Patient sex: M
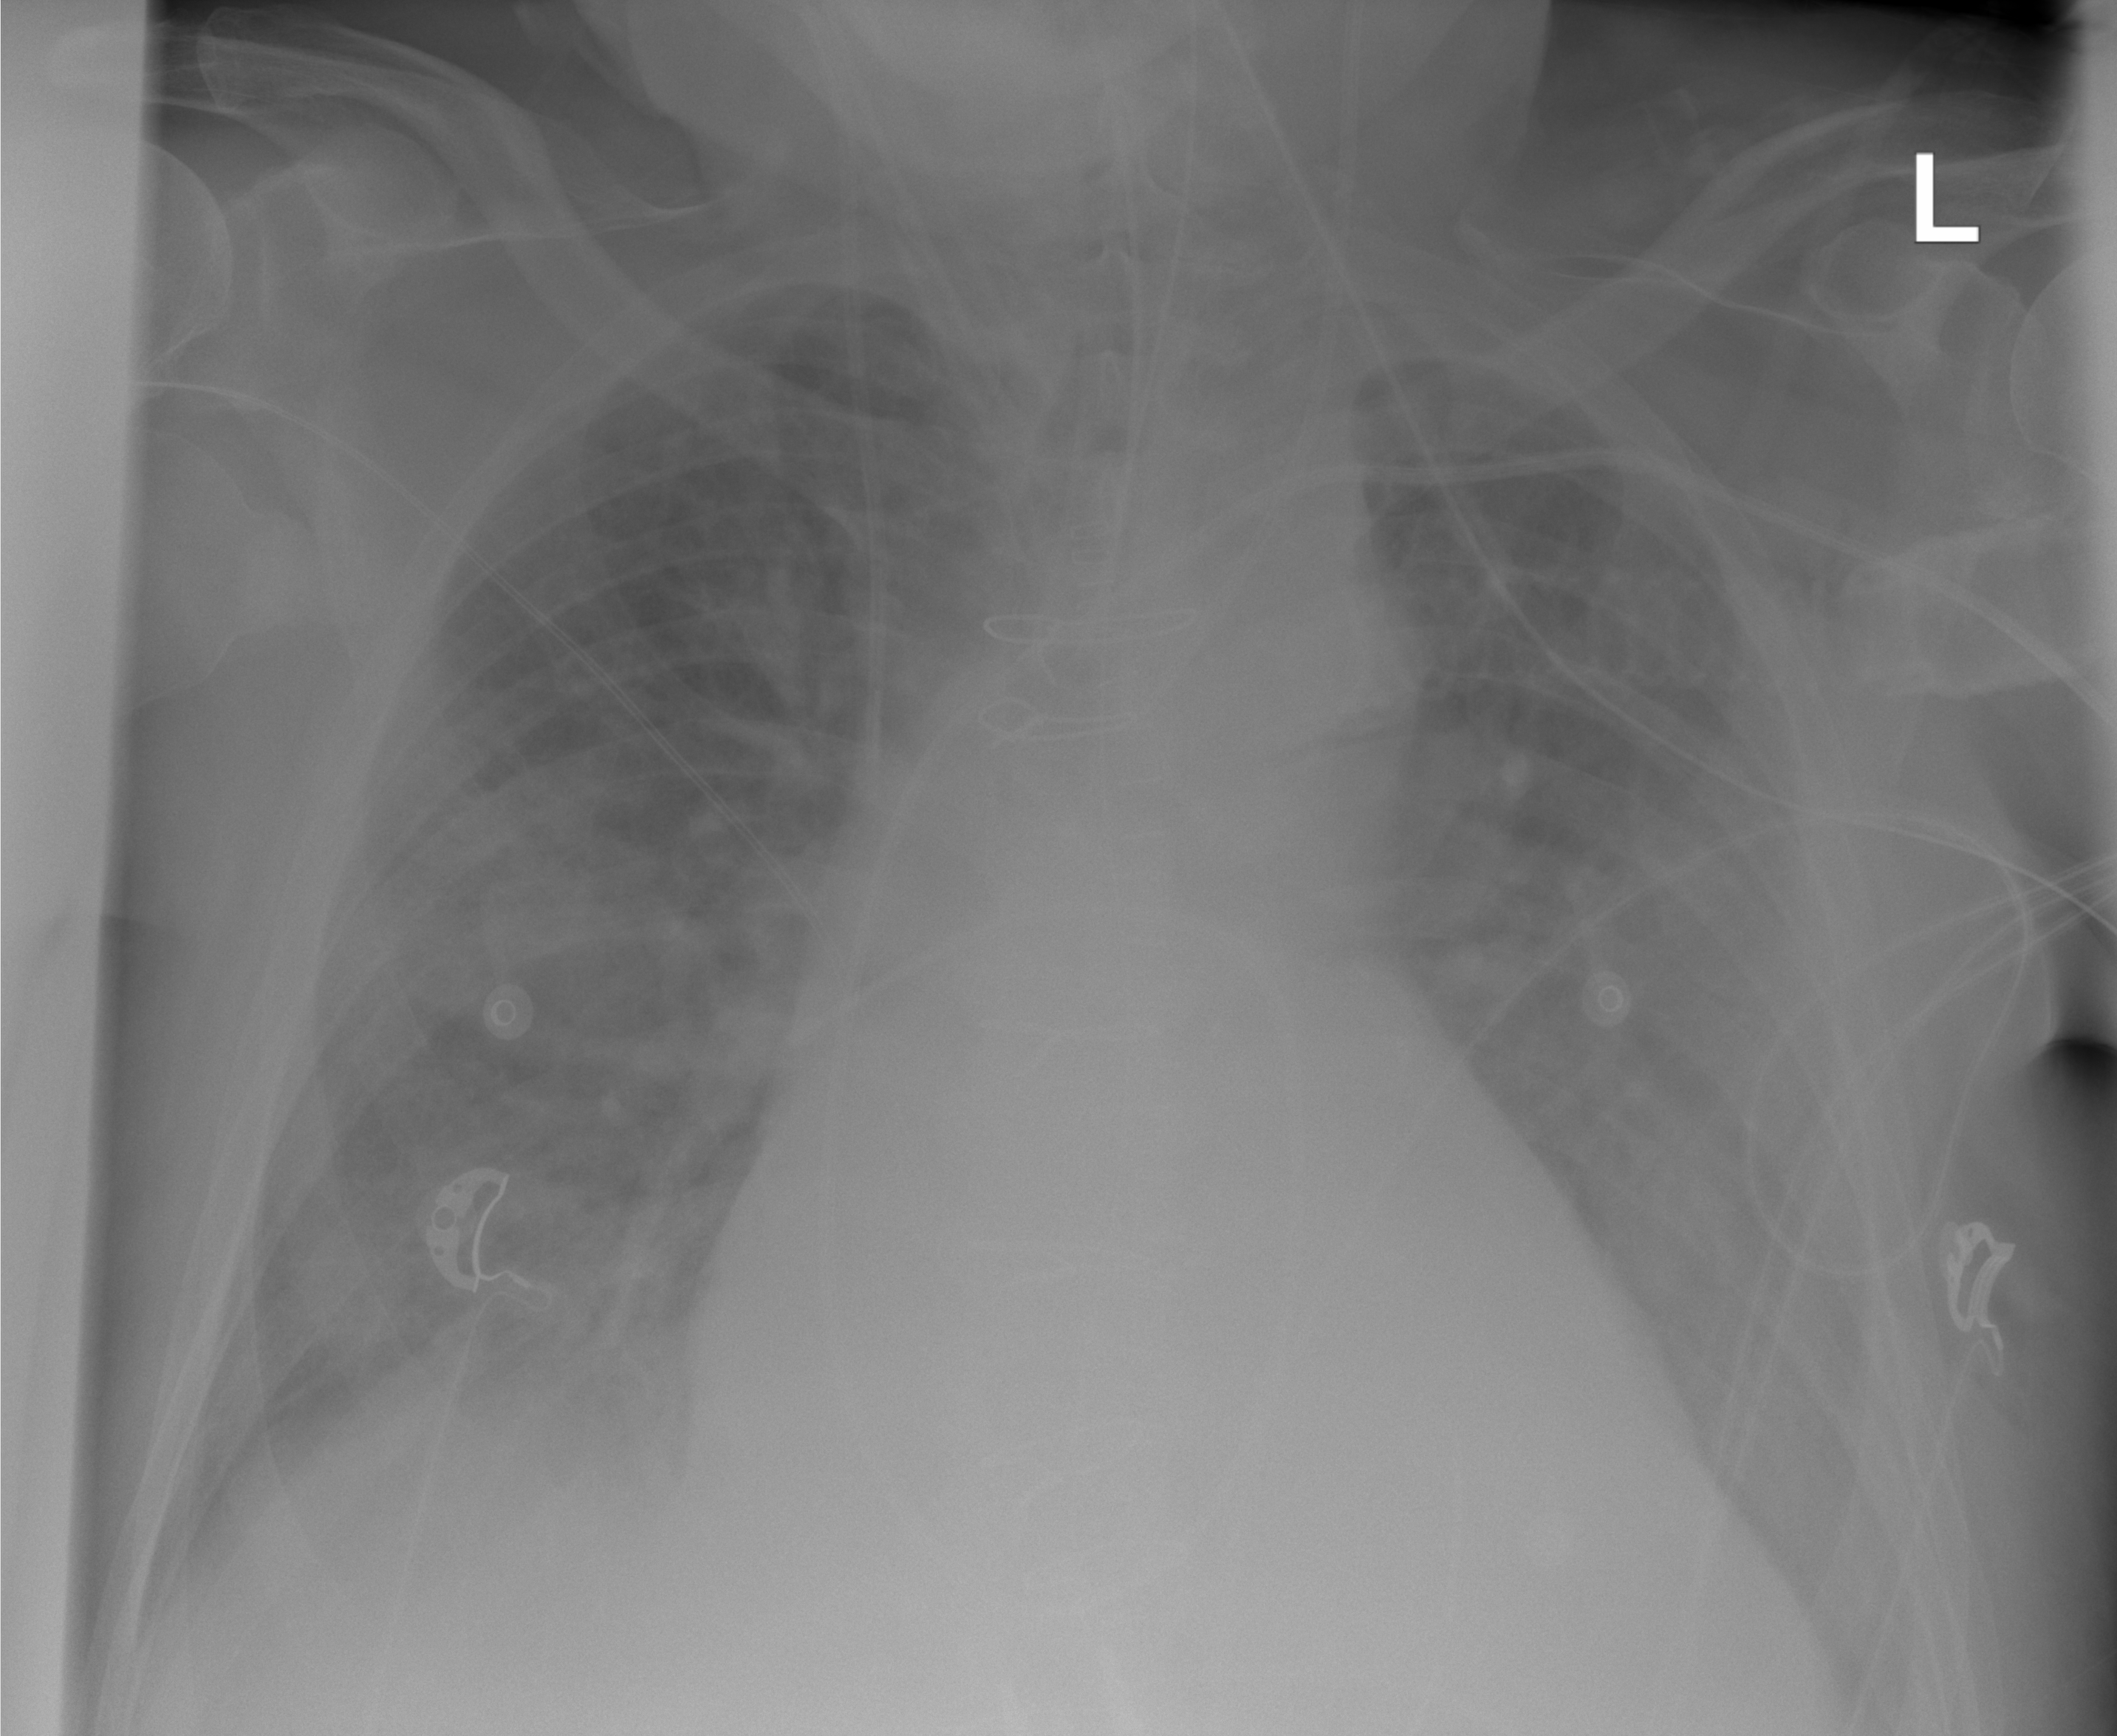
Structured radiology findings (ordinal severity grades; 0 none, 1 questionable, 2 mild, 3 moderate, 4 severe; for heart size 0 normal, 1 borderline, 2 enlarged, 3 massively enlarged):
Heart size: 2
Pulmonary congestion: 0
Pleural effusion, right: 2
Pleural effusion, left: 2
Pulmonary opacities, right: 0
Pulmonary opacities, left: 0
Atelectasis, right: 2
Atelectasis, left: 2